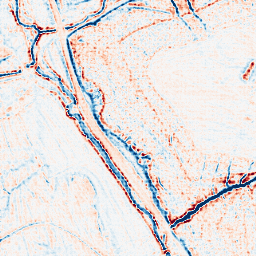
Category: edge_preserving
Decomposition family: bilateral
Decomposition parameters: d: 9
sigma_color: 75
sigma_space: 25
Upsampling method: sinc_hamming
Upsampling parameters: scale: 4
kernel_size: 4
Upsampling scale: 4